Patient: sex F, age 56
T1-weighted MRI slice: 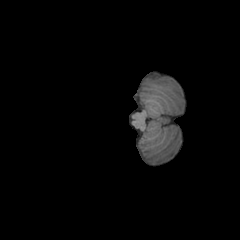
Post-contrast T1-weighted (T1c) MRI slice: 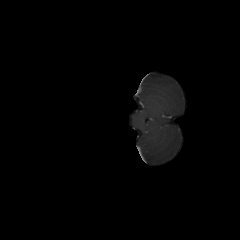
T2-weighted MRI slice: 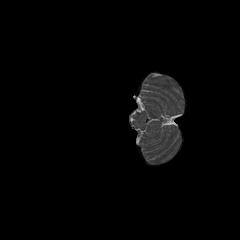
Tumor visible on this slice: no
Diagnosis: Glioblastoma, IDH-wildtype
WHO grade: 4